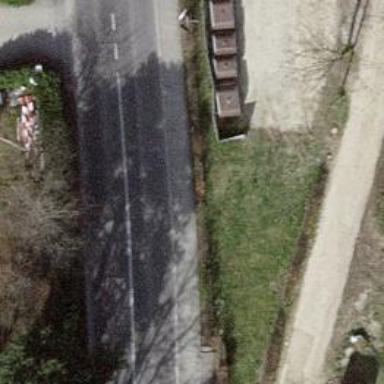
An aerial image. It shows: Hedge barrier.